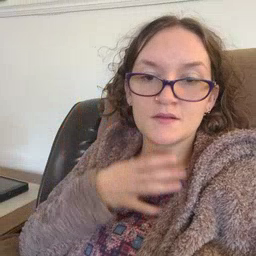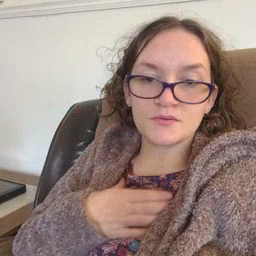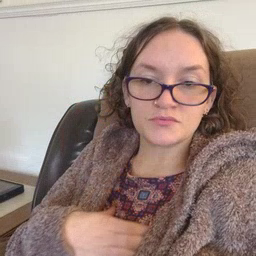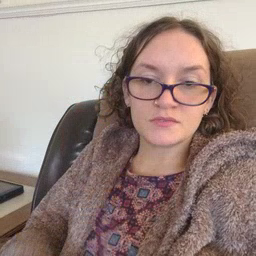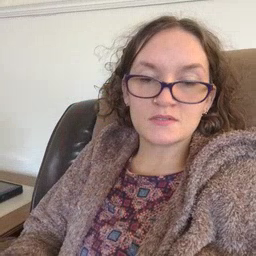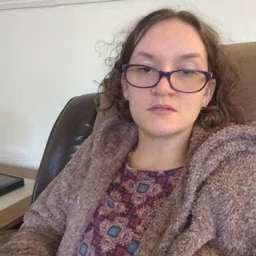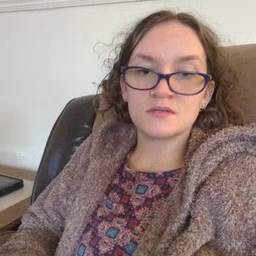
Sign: hungry